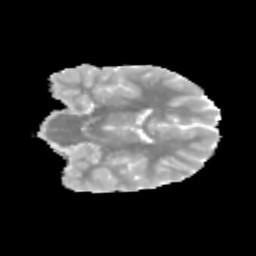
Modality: MD
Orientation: coronal
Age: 10
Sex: male
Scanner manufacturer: siemens
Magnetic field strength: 3 T
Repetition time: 3.8 s
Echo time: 0.07 s